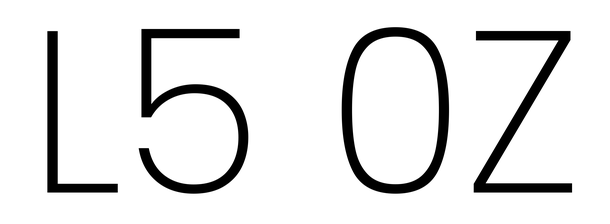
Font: Poppins-ExtraLight